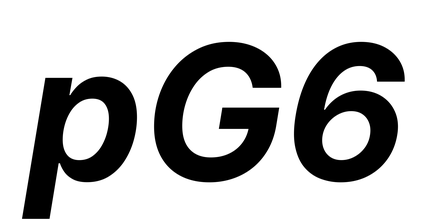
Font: Inter-Italic_Bold_Italic